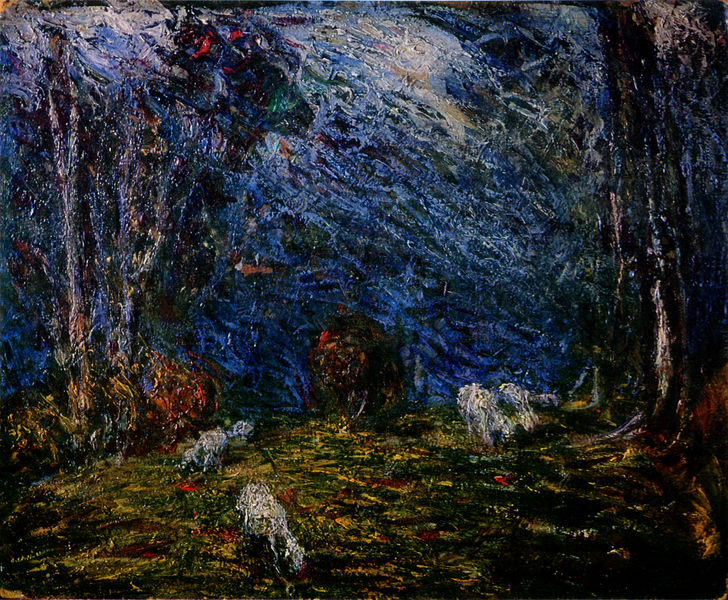
Titel: Paesaggio con pecore
Künstler: Carlo Carrà
Standort: Milano
Institution: Collezione Orombelli
Schlagwörter: blau, himmel, wolken, baumstämme, bäume, grün, impressionismus, landschaft, braun, kreide, nacht, pastell, weiss, zeichnung, gras, rot, tiere, wiese, malerei, baumstamm, natur, weide, wald, farbig, herde, mond, fressen, schafe, ziegen